Aerial crown-view tile of a tropical tree (Barro Colorado Island, Panama), acquired 20250616:
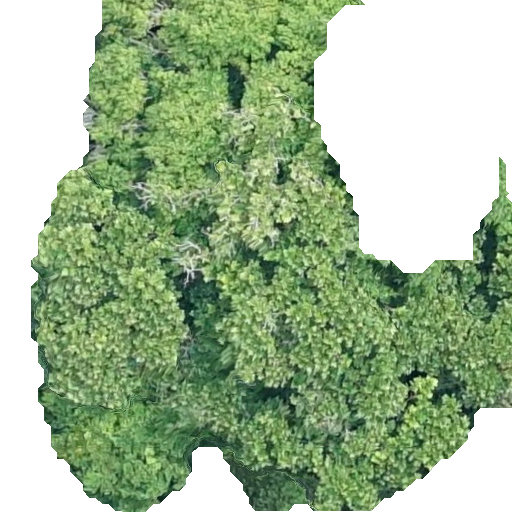
Species: Anacardium excelsum
GBIF accepted scientific name: Anacardium excelsum
Crown area: 281.236 m²